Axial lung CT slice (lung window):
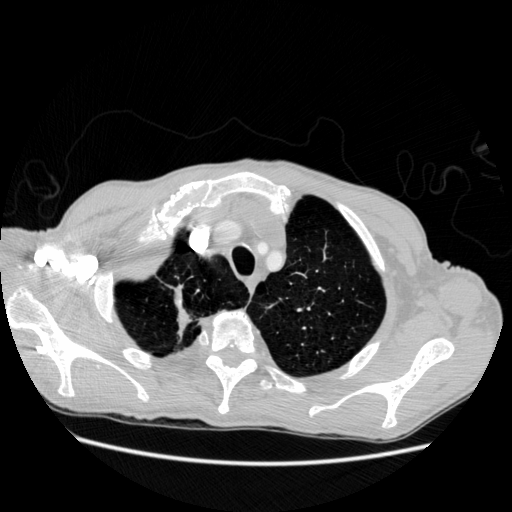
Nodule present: no